Field crop: maize
Growth stage: 2
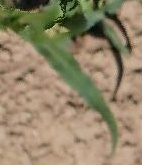
Species: maize